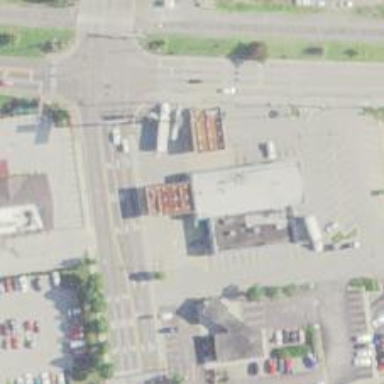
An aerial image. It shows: Convenience shop.